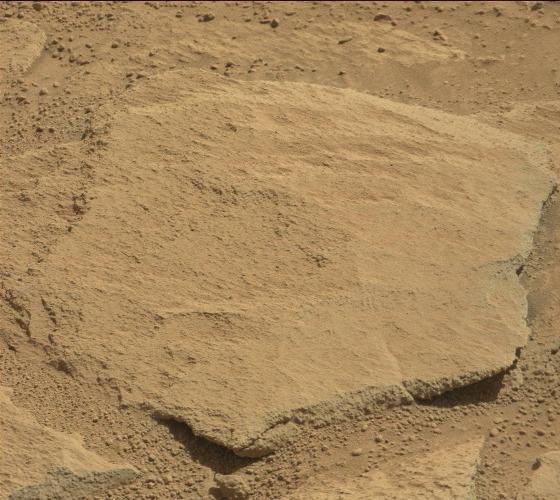
Terrain classes present: Bedrock, Gravel / Sand / Soil, Rock, Shadow